Interaction volume radius: 5 \u00c5
Interaction volume height: 20 \u00c5
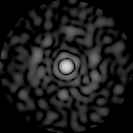
Disorder parameter: 0.8864